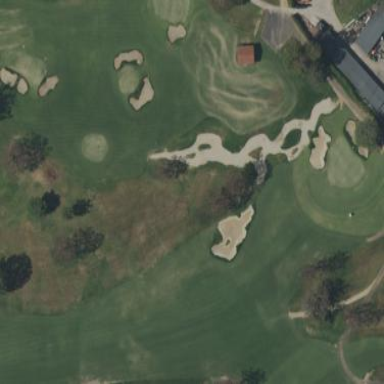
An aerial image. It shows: Scenic golf fairway.